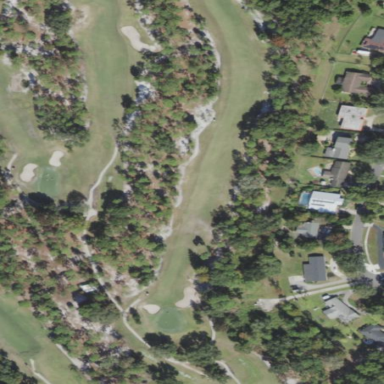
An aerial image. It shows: Golf fairway in the image.